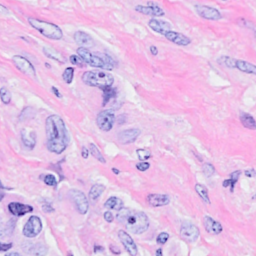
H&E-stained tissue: Breast